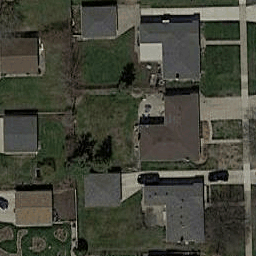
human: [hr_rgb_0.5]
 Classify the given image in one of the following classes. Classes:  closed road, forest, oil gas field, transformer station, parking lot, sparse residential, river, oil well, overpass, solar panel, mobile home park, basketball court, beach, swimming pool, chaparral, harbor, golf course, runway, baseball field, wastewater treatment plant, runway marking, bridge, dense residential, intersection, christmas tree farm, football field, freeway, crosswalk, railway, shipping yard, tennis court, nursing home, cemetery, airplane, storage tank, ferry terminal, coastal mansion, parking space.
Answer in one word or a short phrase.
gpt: dense residential